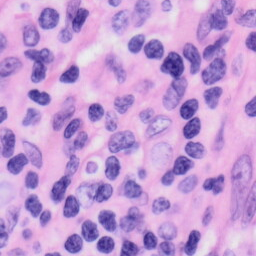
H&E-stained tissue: Skin